Aerial crown-view tile of a tropical tree (Barro Colorado Island, Panama), acquired 20250818:
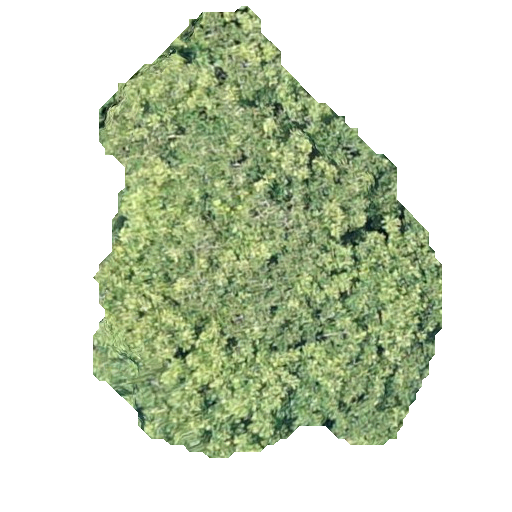
Species: Dipteryx oleifera
GBIF accepted scientific name: Dipteryx oleifera
Crown area: 161.107 m²